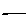
Label: line